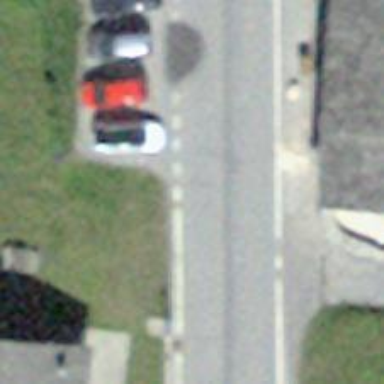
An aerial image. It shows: Bus stop with platform for public transport.